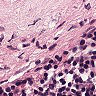
Metastatic tissue present: no